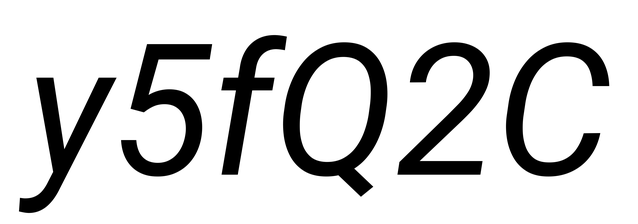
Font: Roboto-Italic_Italic